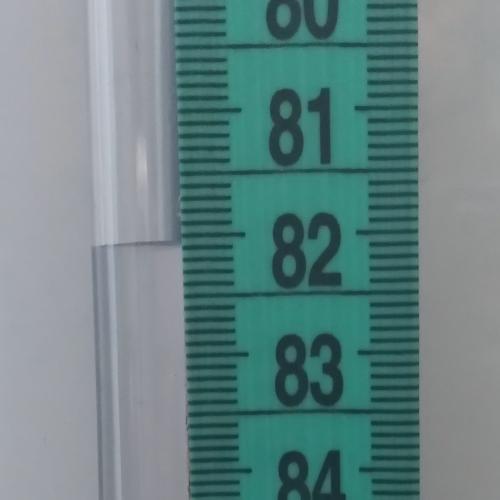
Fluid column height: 82.1 cm